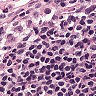
Metastatic tissue present: no